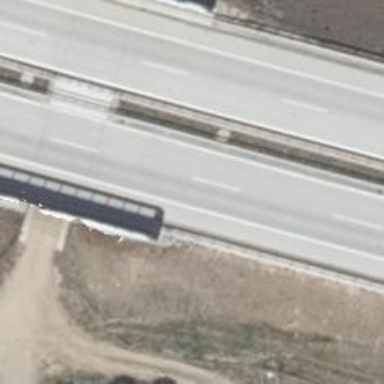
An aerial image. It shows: Motorway bridge.